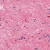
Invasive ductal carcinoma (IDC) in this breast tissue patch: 0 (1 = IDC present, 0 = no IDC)